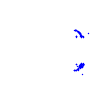
Particle: proton